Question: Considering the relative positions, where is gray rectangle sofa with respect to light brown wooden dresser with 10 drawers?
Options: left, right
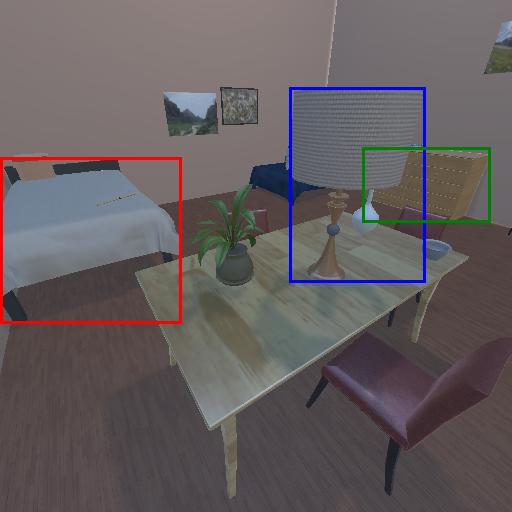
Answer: left